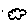
Label: cloud